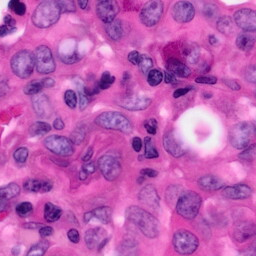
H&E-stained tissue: Pancreatic